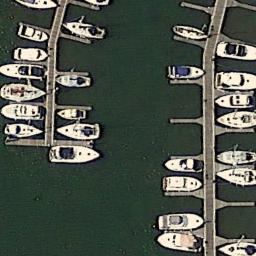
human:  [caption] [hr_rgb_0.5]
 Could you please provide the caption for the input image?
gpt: The shape of the harbor is nearly circular .

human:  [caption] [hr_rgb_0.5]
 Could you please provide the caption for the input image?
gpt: There are numerous ships in the harbor .

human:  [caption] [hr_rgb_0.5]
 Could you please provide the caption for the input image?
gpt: There are a few yachts lined up on the sea by the harbor, And there are many empty seats .

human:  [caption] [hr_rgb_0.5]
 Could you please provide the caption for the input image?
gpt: The harbor has lots of neatly docked boats and the color of the waters is green .

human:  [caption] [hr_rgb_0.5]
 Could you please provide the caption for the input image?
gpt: There are some ships at the harbor .